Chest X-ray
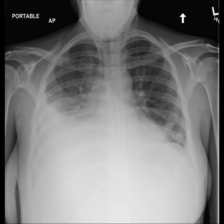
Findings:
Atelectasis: negative
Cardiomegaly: negative
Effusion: positive
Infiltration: positive
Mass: negative
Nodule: negative
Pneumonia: negative
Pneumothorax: negative
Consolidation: negative
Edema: negative
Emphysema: negative
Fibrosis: negative
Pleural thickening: negative
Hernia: negative